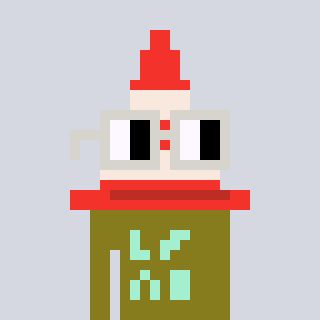
a pixel art character with square light gray glasses, a cone-shaped head and a gunk-colored body on a cool background